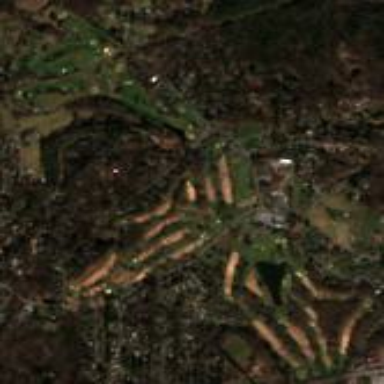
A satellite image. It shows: Golf course.